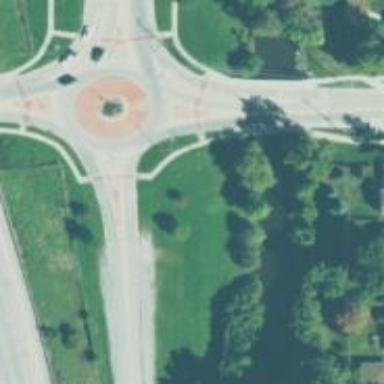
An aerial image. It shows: Secondary road around roundabout.